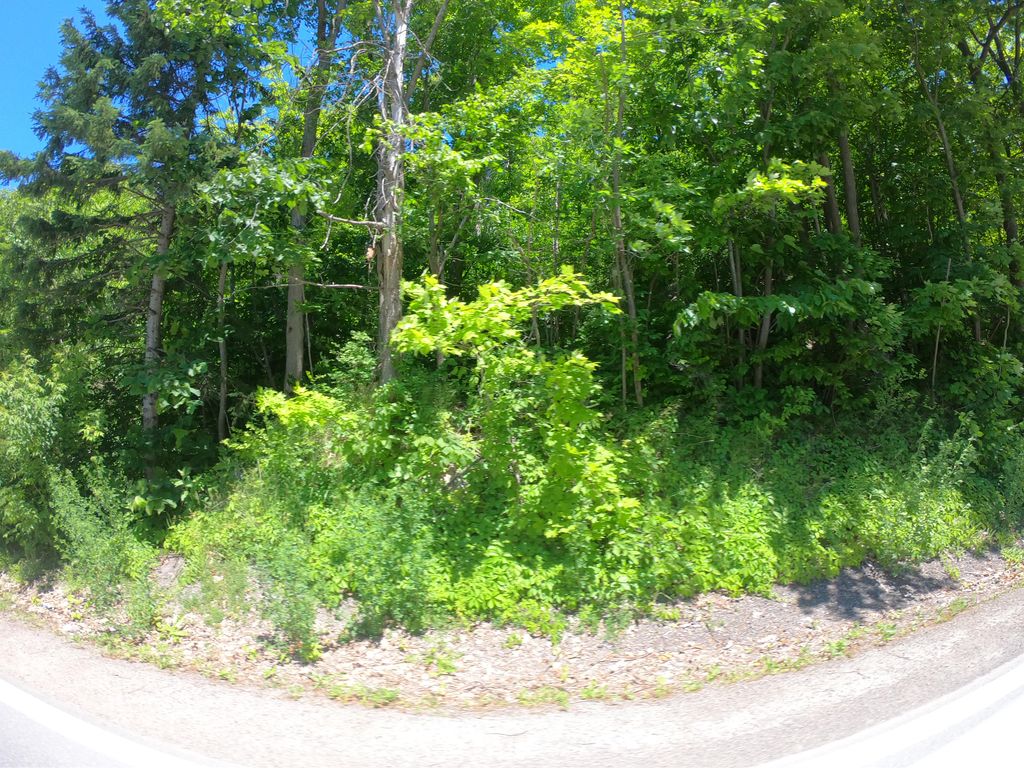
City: ottawa-gatineau